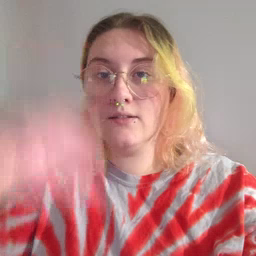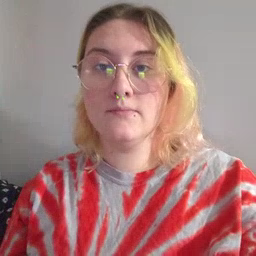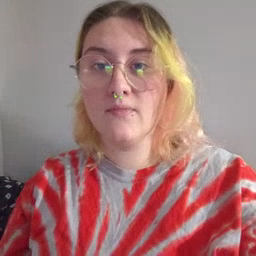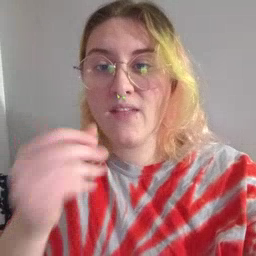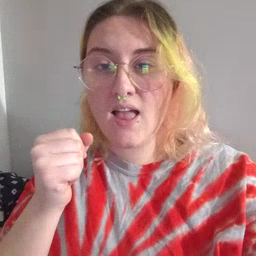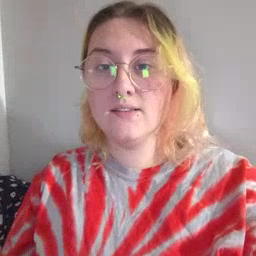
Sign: fast